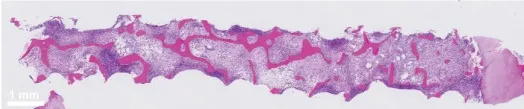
Diagnostic findings. H&E section of the trephine biopsy at initial presentation.
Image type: pathology (h&e)